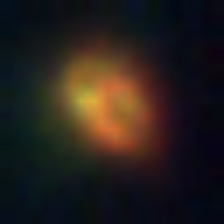
Taxon: NanoPlankton
Group: Other